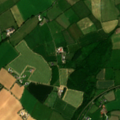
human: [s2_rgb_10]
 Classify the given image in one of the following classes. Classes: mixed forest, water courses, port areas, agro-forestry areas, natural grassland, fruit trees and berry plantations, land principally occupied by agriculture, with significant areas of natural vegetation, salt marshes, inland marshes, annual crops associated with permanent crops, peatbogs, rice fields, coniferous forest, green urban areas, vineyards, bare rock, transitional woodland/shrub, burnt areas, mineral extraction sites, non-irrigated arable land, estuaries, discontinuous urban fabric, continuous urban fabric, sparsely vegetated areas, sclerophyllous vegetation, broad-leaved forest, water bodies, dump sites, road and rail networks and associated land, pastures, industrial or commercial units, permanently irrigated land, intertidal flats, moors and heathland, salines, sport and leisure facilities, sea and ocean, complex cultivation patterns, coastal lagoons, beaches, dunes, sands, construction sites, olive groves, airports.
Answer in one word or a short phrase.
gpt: non-irrigated arable land, pastures